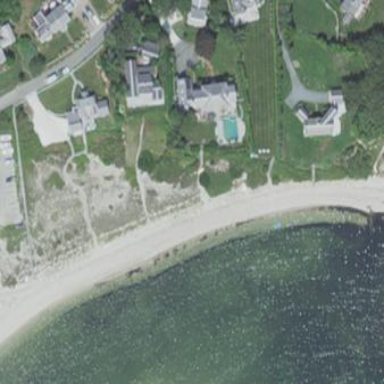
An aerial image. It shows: Sandy beach.